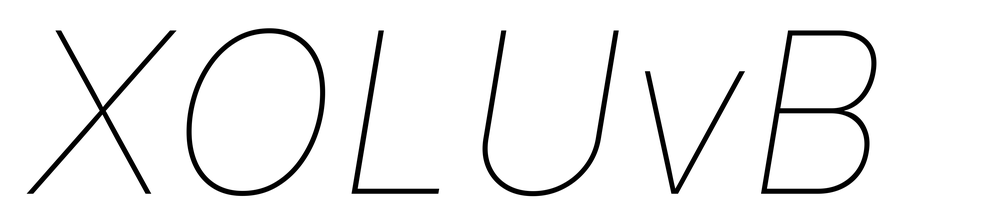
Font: Inter-Italic_Thin_Italic